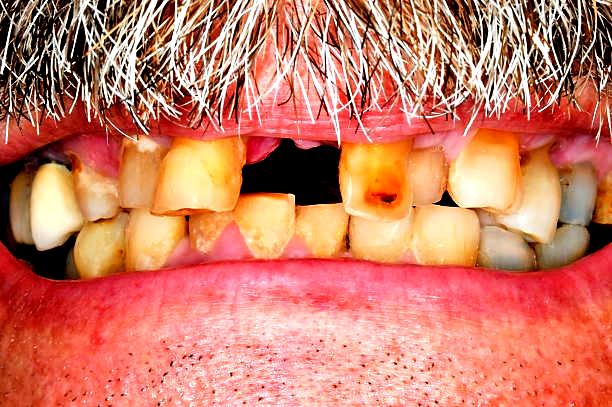
Condition: hypodontia